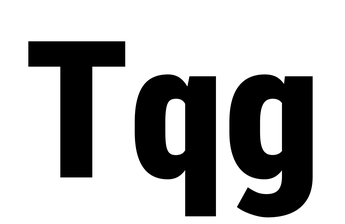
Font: Roboto_Condensed_Black